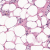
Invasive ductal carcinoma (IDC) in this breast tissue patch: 0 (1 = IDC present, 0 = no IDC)